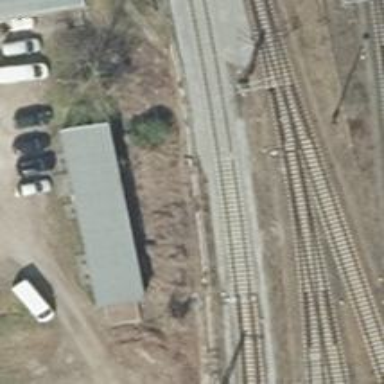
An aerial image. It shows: Railway switch.